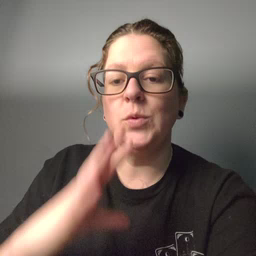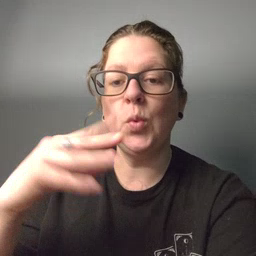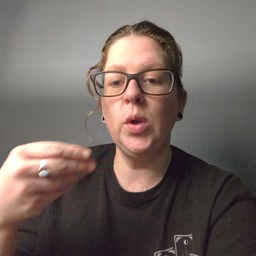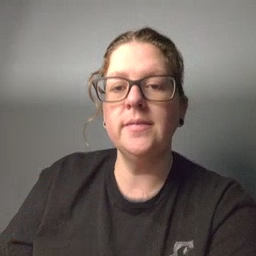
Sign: story